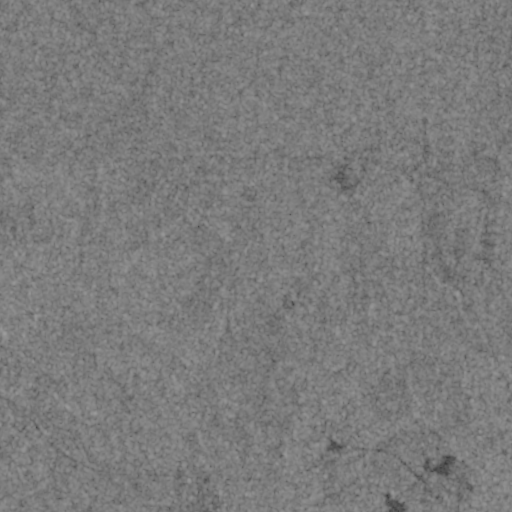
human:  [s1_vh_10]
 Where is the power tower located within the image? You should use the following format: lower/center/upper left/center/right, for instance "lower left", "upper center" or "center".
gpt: The power tower is located in the right of the image.
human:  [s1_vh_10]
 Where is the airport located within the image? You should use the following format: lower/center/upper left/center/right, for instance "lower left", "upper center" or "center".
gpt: There is no airport in the image.

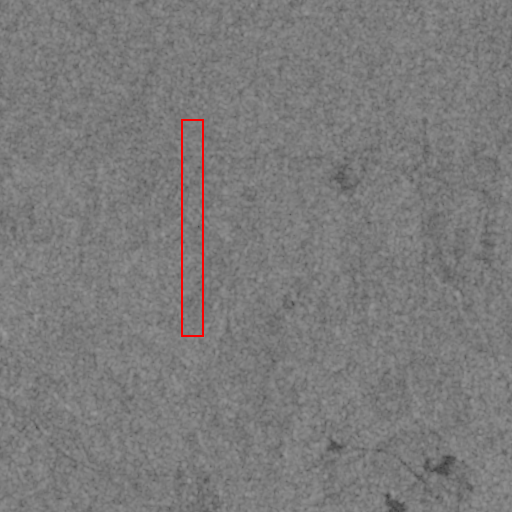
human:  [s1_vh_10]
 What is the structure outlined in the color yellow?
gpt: There is no yellow outline.
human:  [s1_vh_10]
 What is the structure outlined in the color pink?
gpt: There is no structure outlined in pink.